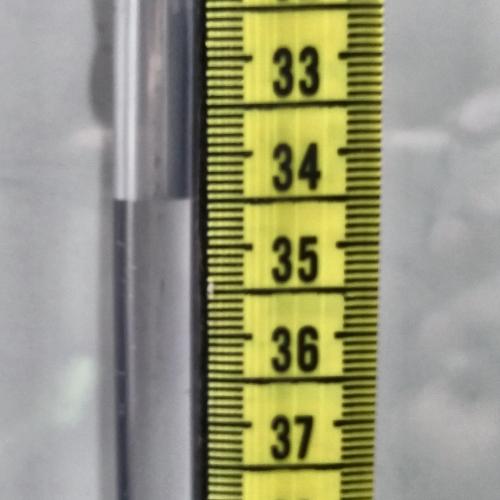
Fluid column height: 34.5 cm